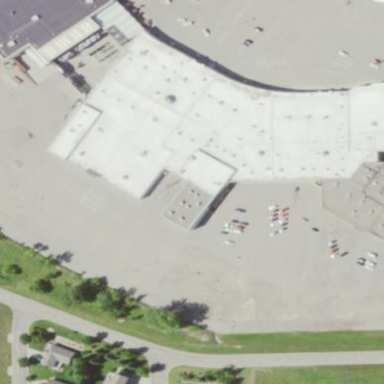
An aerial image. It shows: Mall building.